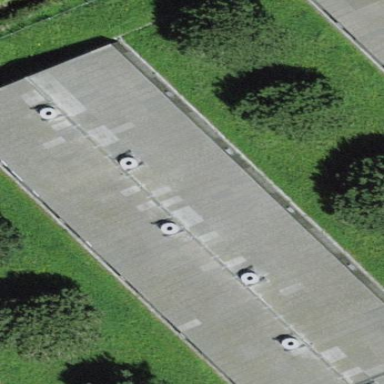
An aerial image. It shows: Gabled roof on farm auxiliary building.